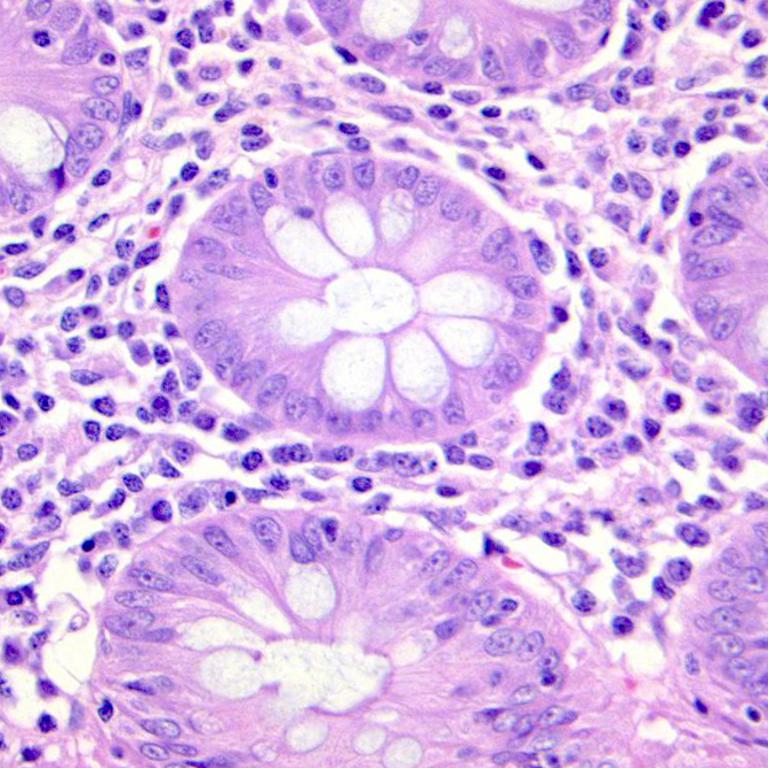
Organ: colon
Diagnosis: benign